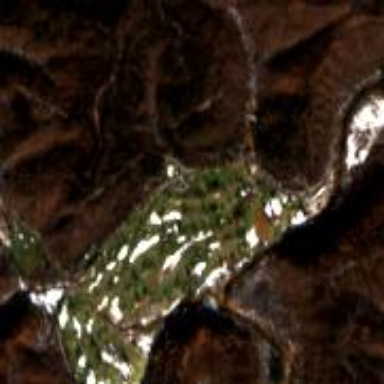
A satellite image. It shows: Golf course.